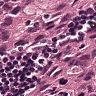
Metastatic tissue present: yes